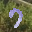
Label: 7